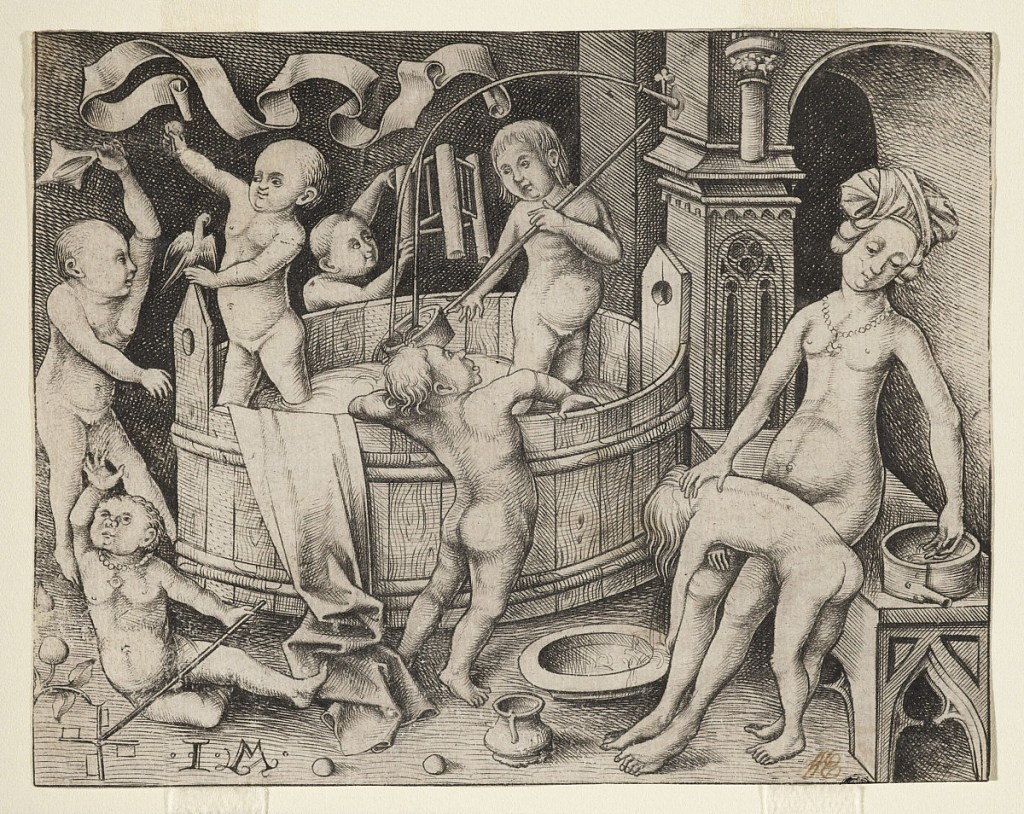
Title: The Children's Bath
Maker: Israhel van Meckenem, German, ca. 1440 - 1503
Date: before 1500
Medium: Engraving on off white laid paper
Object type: Print
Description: Two children stand in a large wooden tub of water surrounded by four children who play outside the tub.  At the right, a nude woman, seated on a gothic-style bench, bathes another child who is lying across her lap.